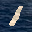
Label: 1